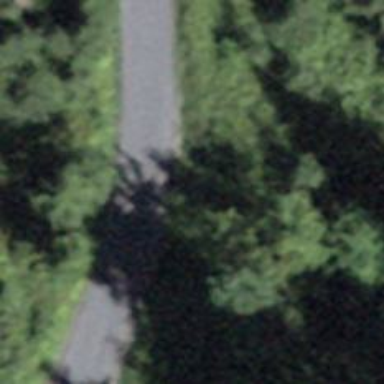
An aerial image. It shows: Agricultural trailer on asphalt tertiary road.